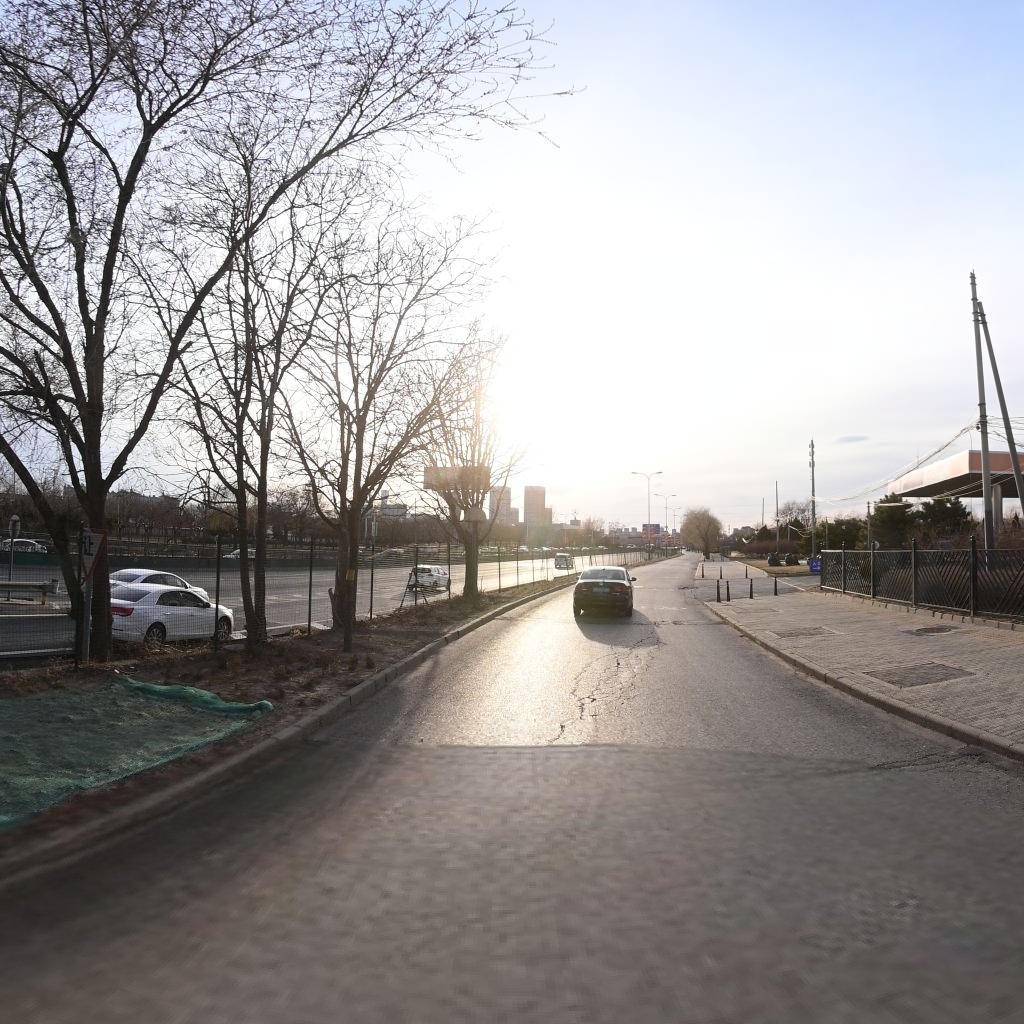
Region: Chaoyang
Road damage annotations: manhole cover, alligator crack, alligator crack